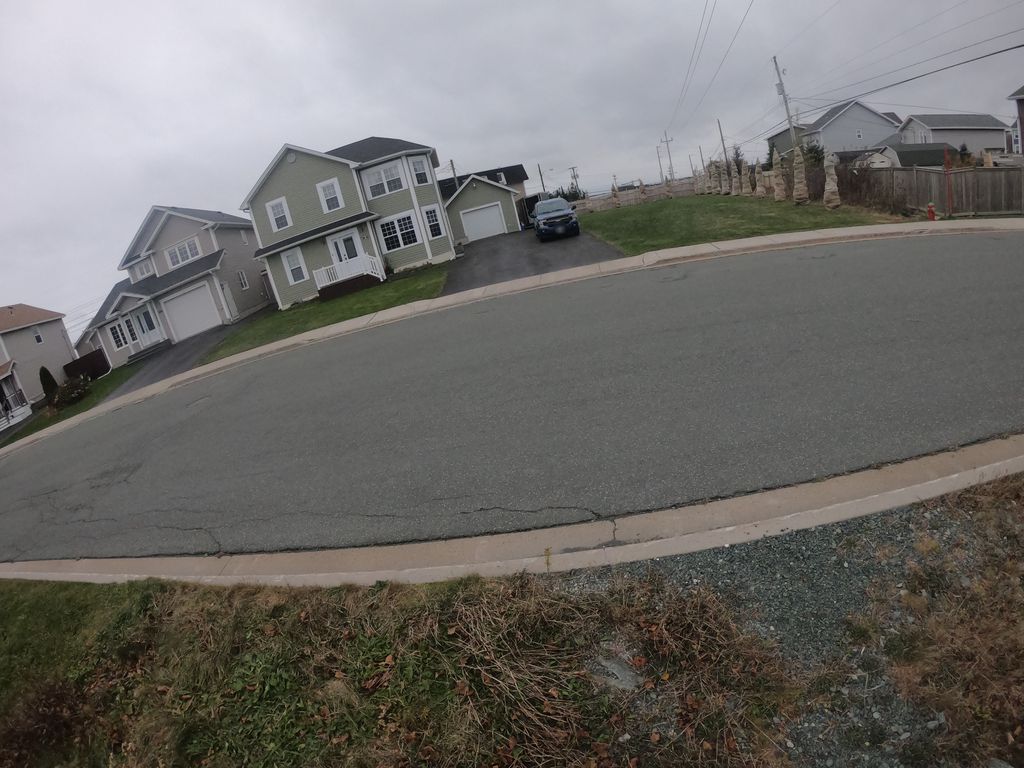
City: st_johns